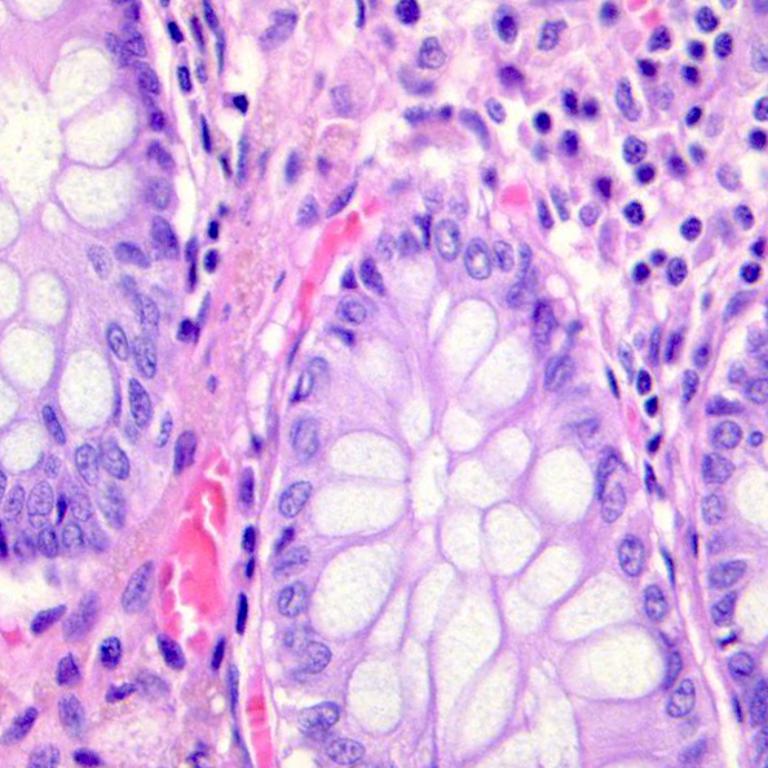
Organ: colon
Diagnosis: benign